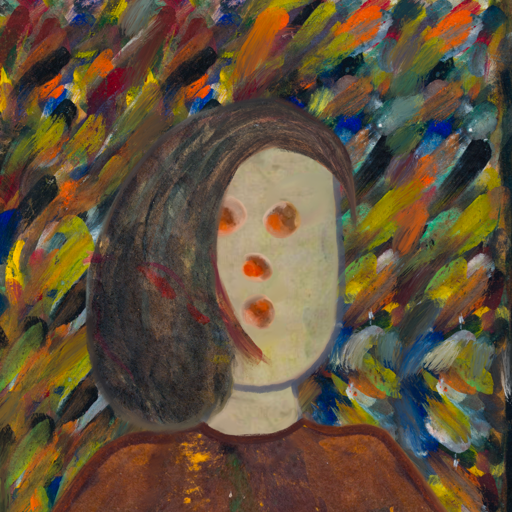
Background: An_Impression, Head And Neck Front: Hill_Girl, Face Front: Rupkatha, Bust: Comrade, Hair Front: Gypsy_Mother, Head Accessory: Blank, Second Necklace: Blank, Necklace: Blank, Baby: Blank